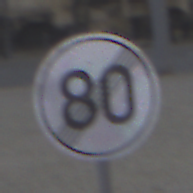
Verkehrszeichen: EndeGeschwindigkeit80
Umgebung: Outdoor, Urban
Tageszeit: MorningAfternoon
Wetter: PartlyCloudy
Licht: Natural
Jahreszeit: NotSpecified
Kontrast: LowContrast